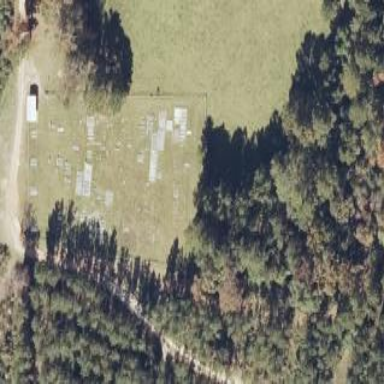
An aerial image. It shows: Cemetery.